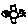
Label: bird